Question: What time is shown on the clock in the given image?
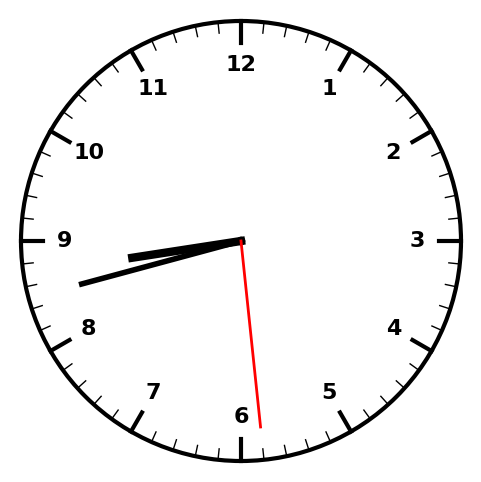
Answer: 08:42:29